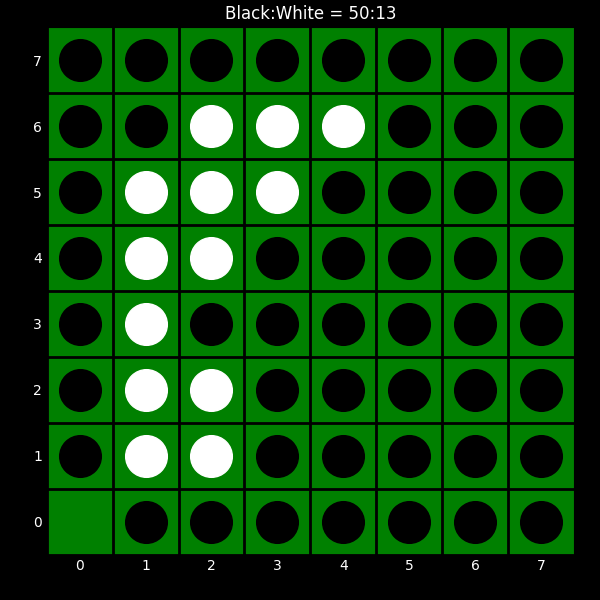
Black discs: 50
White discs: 13